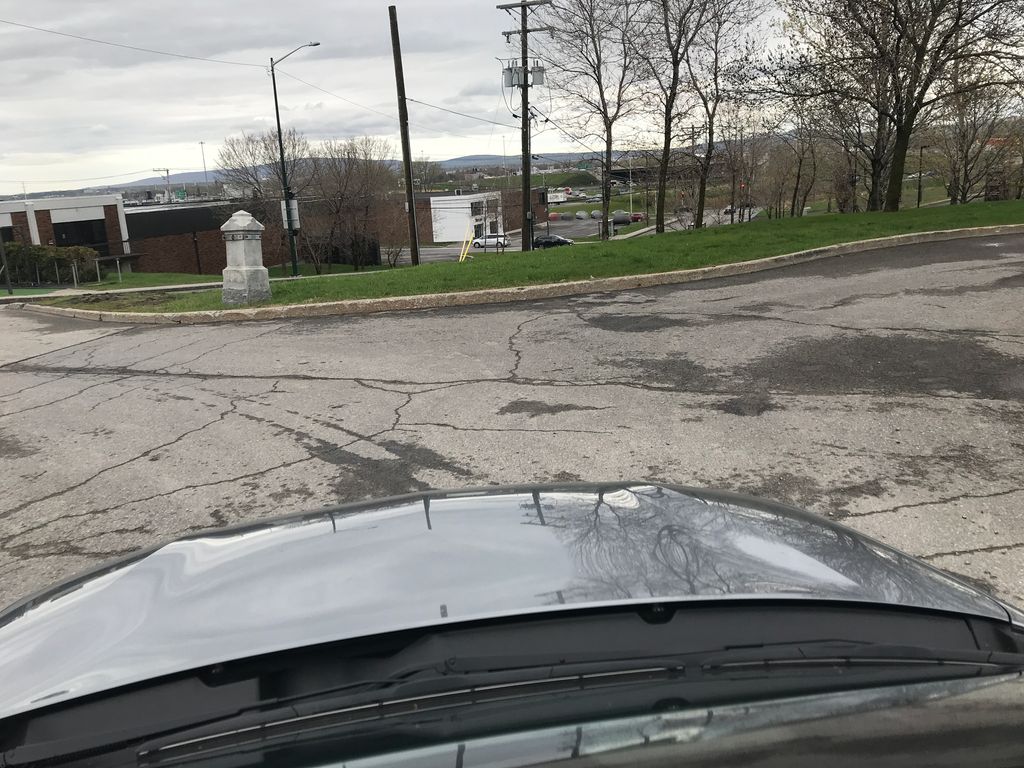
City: quebec_city